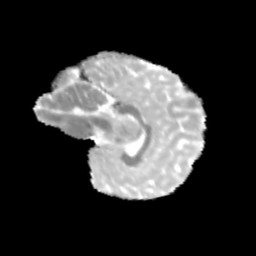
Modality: MD
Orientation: sagittal
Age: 11
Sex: female
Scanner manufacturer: siemens
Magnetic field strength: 3 T
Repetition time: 3.8 s
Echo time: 0.07 s